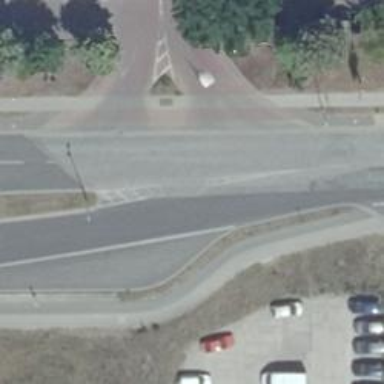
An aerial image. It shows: Secondary road.